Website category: phone
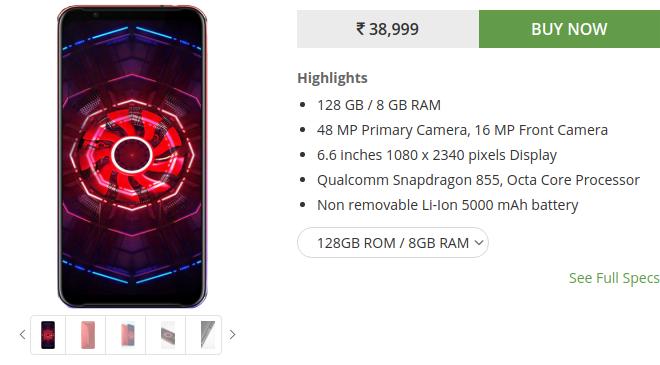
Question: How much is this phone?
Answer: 38,999

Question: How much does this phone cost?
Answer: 38,999

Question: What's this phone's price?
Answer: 38,999

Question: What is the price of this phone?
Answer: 38,999

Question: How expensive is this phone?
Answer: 38,999

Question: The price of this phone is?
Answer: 38,999

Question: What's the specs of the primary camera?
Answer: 48 MP Primary Camera

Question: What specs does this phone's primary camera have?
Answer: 48 MP Primary Camera

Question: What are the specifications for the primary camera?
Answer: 48 MP Primary Camera

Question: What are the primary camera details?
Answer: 48 MP Primary Camera

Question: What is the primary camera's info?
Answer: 48 MP Primary Camera

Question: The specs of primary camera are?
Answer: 48 MP Primary Camera

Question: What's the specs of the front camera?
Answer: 16 MP Front Camera

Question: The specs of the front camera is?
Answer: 16 MP Front Camera

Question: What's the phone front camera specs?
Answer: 16 MP Front Camera

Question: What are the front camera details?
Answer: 16 MP Front Camera

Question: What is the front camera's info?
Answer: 16 MP Front Camera

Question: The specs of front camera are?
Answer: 16 MP Front Camera

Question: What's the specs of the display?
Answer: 6.6 inches 1080 x 2340 pixels Display

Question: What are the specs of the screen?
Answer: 6.6 inches 1080 x 2340 pixels Display

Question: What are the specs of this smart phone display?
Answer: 6.6 inches 1080 x 2340 pixels Display

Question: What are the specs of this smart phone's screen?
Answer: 6.6 inches 1080 x 2340 pixels Display

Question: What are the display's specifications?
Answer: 6.6 inches 1080 x 2340 pixels Display

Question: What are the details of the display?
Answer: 6.6 inches 1080 x 2340 pixels Display

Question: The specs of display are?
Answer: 6.6 inches 1080 x 2340 pixels Display

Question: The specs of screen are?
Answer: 6.6 inches 1080 x 2340 pixels Display

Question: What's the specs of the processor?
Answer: Qualcomm Snapdragon 855, Octa Core Processor

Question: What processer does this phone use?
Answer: Qualcomm Snapdragon 855, Octa Core Processor

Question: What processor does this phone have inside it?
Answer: Qualcomm Snapdragon 855, Octa Core Processor

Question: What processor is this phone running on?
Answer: Qualcomm Snapdragon 855, Octa Core Processor

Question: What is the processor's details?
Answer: Qualcomm Snapdragon 855, Octa Core Processor

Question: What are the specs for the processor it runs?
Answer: Qualcomm Snapdragon 855, Octa Core Processor

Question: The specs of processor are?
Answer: Qualcomm Snapdragon 855, Octa Core Processor

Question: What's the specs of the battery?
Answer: Non removable Li-Ion 5000 mAh battery

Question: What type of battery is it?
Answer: Non removable Li-Ion 5000 mAh battery

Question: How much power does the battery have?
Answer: Non removable Li-Ion 5000 mAh battery

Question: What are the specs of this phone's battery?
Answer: Non removable Li-Ion 5000 mAh battery

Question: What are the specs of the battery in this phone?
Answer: Non removable Li-Ion 5000 mAh battery

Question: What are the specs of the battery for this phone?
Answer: Non removable Li-Ion 5000 mAh battery

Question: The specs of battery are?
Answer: Non removable Li-Ion 5000 mAh battery